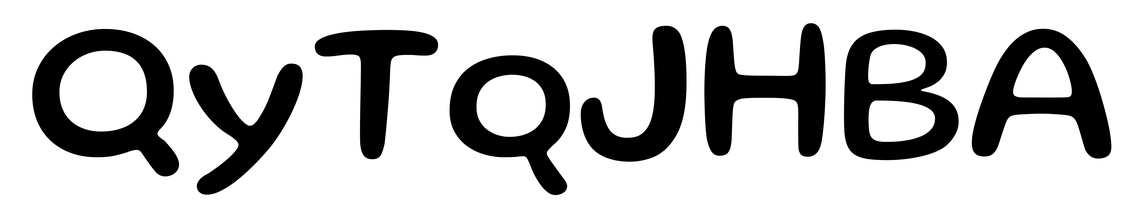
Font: Gluten_Regular